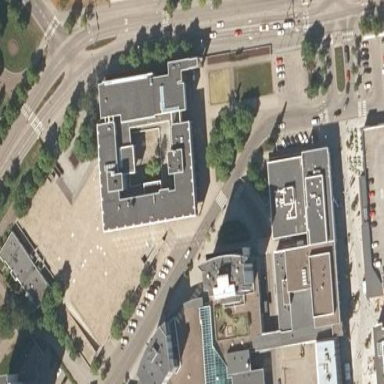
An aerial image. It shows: Grey building with flat rooftop made of light grey paving stones. It is situated in square with pedestrian pathways.